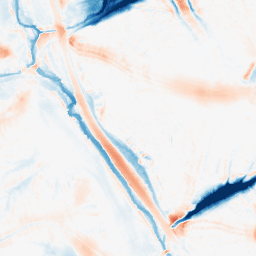
Category: morphological
Decomposition family: morphological
Decomposition parameters: operation: average
size: 20
Upsampling method: edge_directed
Upsampling parameters: scale: 4
Upsampling scale: 4